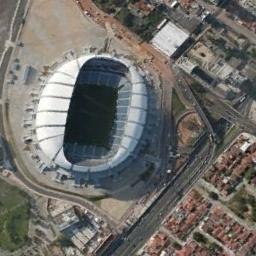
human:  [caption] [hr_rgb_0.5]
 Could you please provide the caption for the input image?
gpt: The circular stadium is surrounded by roads and is next to residential areas .

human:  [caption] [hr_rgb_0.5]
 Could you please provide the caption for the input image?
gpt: The stadium is on the bare land next to some buildings and roads .

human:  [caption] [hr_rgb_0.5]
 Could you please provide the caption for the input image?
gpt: This stadium has a row of white signs on each side .

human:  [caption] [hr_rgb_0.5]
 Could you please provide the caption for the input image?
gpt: There are many buildings of different shapes and sizes next to the stadium .

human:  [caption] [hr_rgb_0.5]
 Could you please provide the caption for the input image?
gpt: There are some buildings beside the stadium with a white roof .